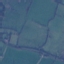
Land use / land cover: Pasture